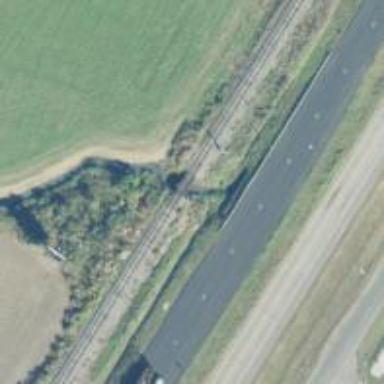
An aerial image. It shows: Bridge over railway line.